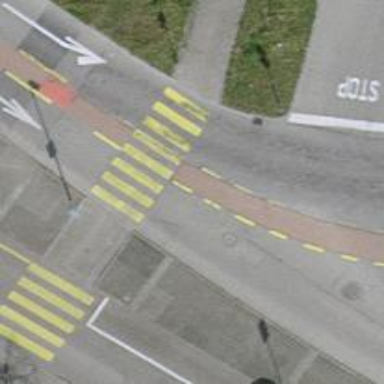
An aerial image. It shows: Marked zebra crossing on the road.